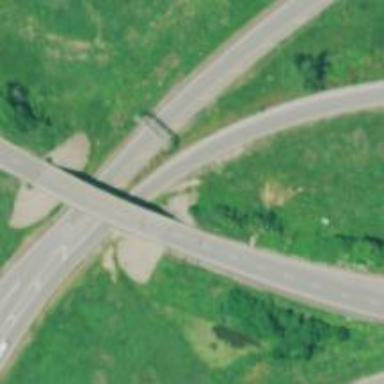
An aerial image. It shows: Trunk link highway.